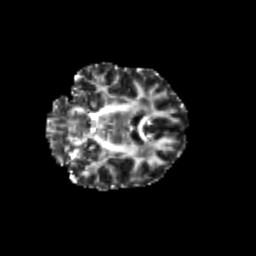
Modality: FA
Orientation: coronal
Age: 28
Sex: female
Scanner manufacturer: siemens
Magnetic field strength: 3 T
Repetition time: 3.5 s
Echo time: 0.104 s